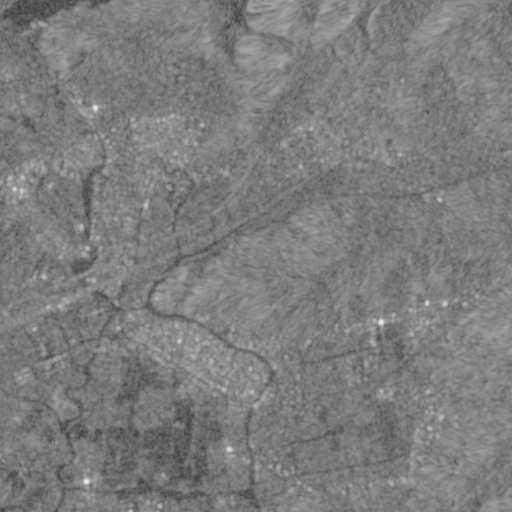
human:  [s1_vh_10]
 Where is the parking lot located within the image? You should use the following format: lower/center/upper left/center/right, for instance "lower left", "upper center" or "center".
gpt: The parking lot is located in the center left of the image.
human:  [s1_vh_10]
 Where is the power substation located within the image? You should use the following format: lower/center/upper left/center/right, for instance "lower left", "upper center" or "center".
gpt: The power substation is located in the center left of the image.
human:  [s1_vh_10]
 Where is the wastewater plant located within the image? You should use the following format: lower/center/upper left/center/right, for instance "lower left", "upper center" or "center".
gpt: The wastewater plant is located in the lower right of the image.
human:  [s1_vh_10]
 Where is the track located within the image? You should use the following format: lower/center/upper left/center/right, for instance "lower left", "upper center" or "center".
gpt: There is no track in the image.

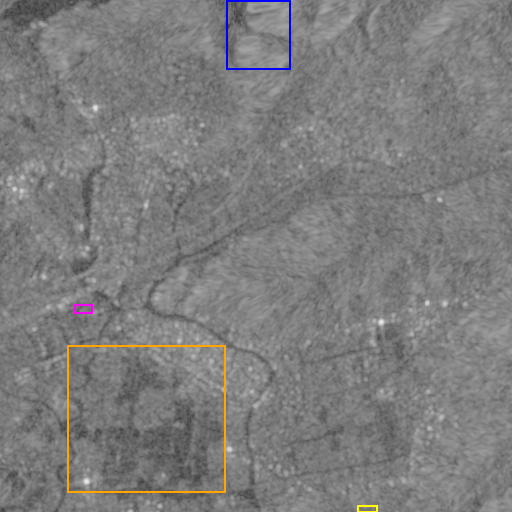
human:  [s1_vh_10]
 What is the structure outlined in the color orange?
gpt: The structure outlined in orange is a crop field.
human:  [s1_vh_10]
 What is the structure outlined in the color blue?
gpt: The structure outlined in blue is a park.
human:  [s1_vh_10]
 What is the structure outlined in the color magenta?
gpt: The structure outlined in magenta is a parking lot.
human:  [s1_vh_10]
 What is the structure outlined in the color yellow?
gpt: The structure outlined in yellow is a wastewater plant.
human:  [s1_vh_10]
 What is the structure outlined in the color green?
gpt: There is no green outline.